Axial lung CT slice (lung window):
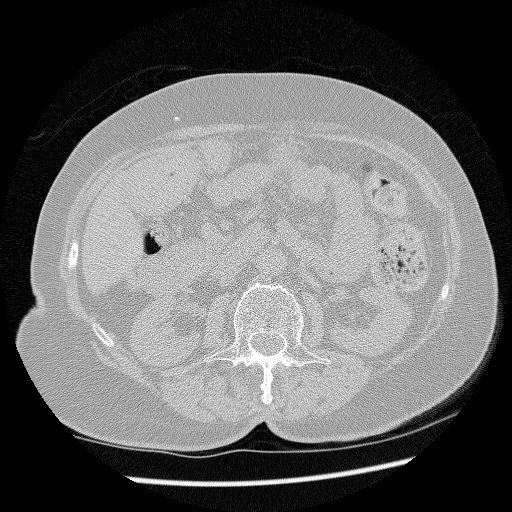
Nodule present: no